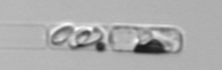
Label: Guinardia_delicatula_TAG_internal_parasite